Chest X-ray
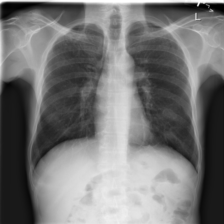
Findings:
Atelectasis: negative
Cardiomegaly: negative
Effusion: negative
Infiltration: negative
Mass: negative
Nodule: negative
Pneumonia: negative
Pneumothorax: negative
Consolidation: negative
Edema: negative
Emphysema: negative
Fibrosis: negative
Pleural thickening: negative
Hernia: negative